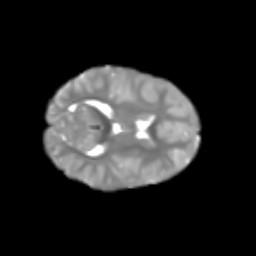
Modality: T2w
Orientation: axial
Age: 5
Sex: female
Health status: healthy